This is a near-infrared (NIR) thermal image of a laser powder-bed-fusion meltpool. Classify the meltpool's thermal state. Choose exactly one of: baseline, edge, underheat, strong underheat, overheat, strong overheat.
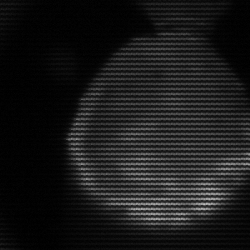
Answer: edge